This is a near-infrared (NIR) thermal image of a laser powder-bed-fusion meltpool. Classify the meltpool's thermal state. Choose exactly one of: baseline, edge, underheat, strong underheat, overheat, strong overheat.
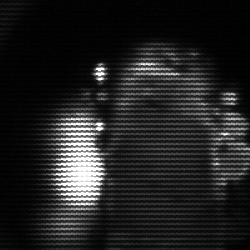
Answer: strong underheat